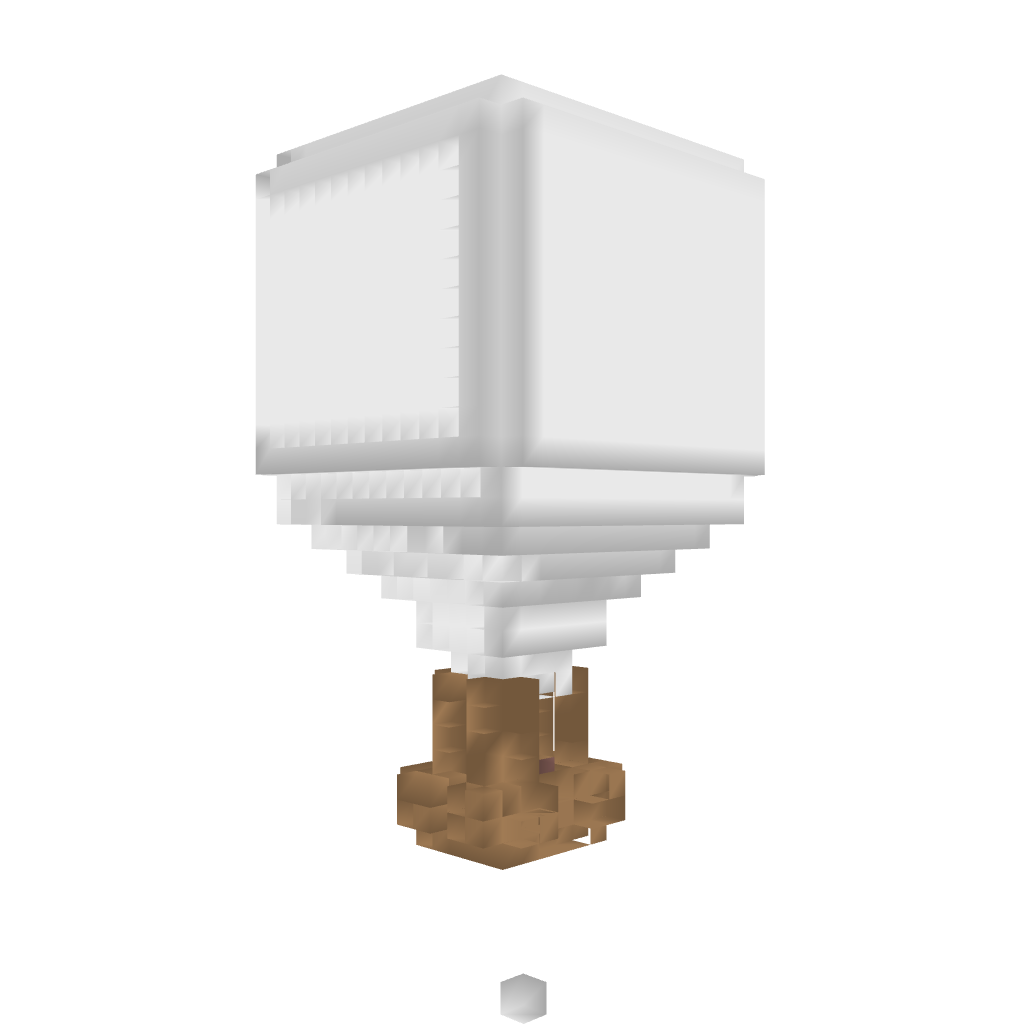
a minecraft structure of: Hot air balloon high quality